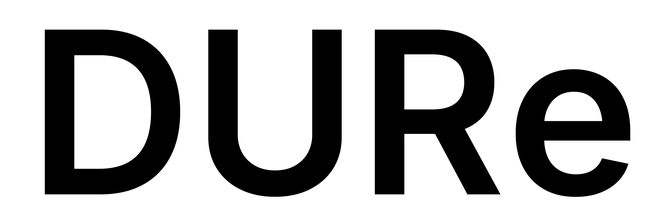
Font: Inter_SemiBold